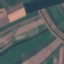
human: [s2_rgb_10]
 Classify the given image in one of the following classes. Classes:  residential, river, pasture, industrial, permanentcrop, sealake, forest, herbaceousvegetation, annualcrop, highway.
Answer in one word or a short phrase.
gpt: AnnualCrop